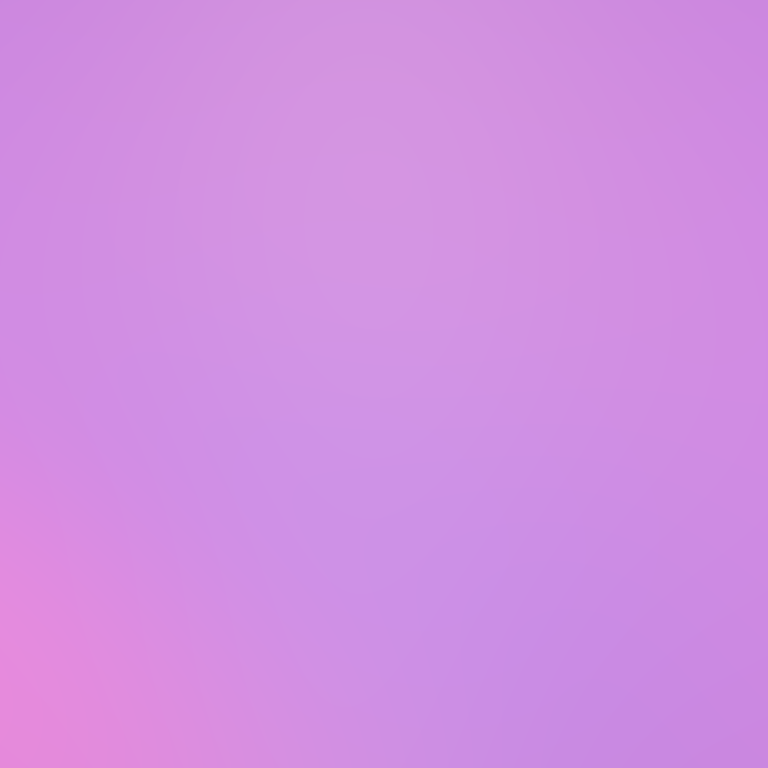
Abstract light effect, smooth gradient from soft lavender to gentle pink, serene atmosphere, diffuse glow, no room, no furniture, no objects.